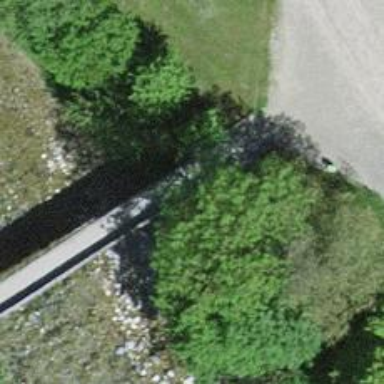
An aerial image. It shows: Footway with fine gravel surface.